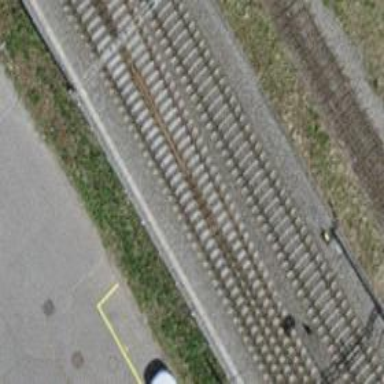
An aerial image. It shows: Single railway track with electrification through contact line.